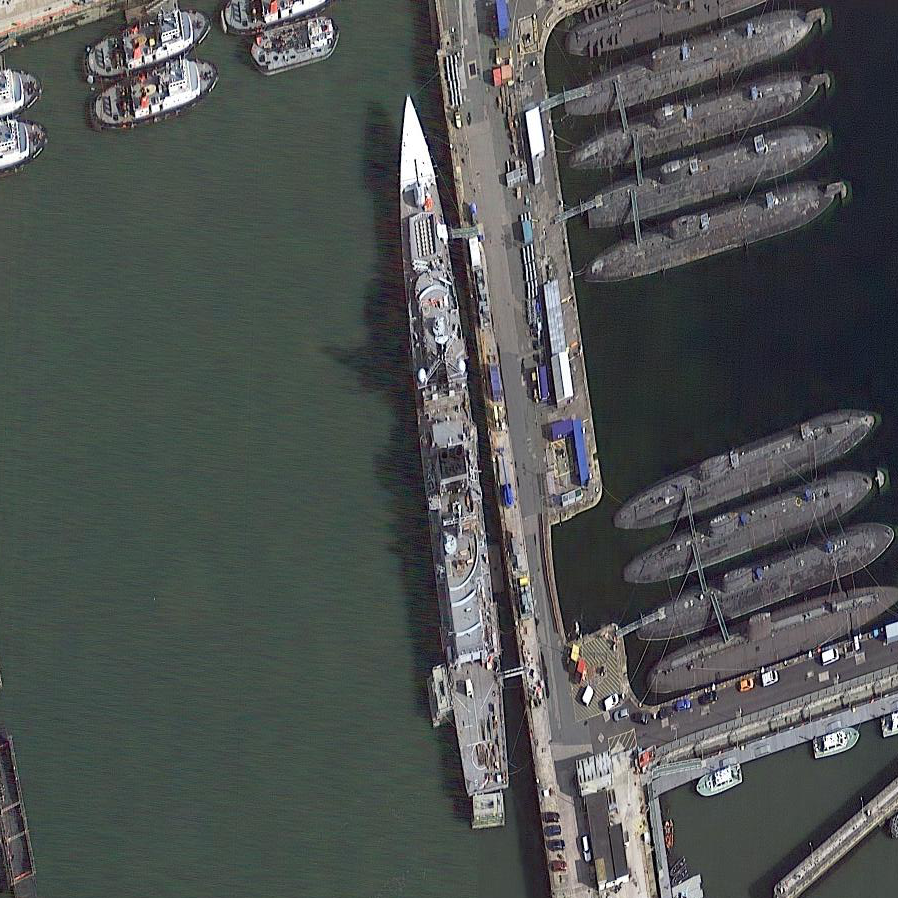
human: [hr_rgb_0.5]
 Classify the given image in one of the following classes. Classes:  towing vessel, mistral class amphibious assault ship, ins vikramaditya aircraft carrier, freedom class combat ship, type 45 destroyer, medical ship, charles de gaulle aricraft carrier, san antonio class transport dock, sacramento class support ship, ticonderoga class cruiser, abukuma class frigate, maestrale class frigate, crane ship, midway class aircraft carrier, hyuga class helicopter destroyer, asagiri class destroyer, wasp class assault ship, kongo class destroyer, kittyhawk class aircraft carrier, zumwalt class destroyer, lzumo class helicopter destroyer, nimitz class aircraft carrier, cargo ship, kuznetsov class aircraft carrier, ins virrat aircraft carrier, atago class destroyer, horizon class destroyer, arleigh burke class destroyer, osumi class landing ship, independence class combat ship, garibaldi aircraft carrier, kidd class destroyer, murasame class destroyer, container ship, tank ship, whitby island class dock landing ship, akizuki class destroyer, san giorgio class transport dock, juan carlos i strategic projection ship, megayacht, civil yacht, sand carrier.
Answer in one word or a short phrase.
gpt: Type 45 destroyer